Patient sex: M
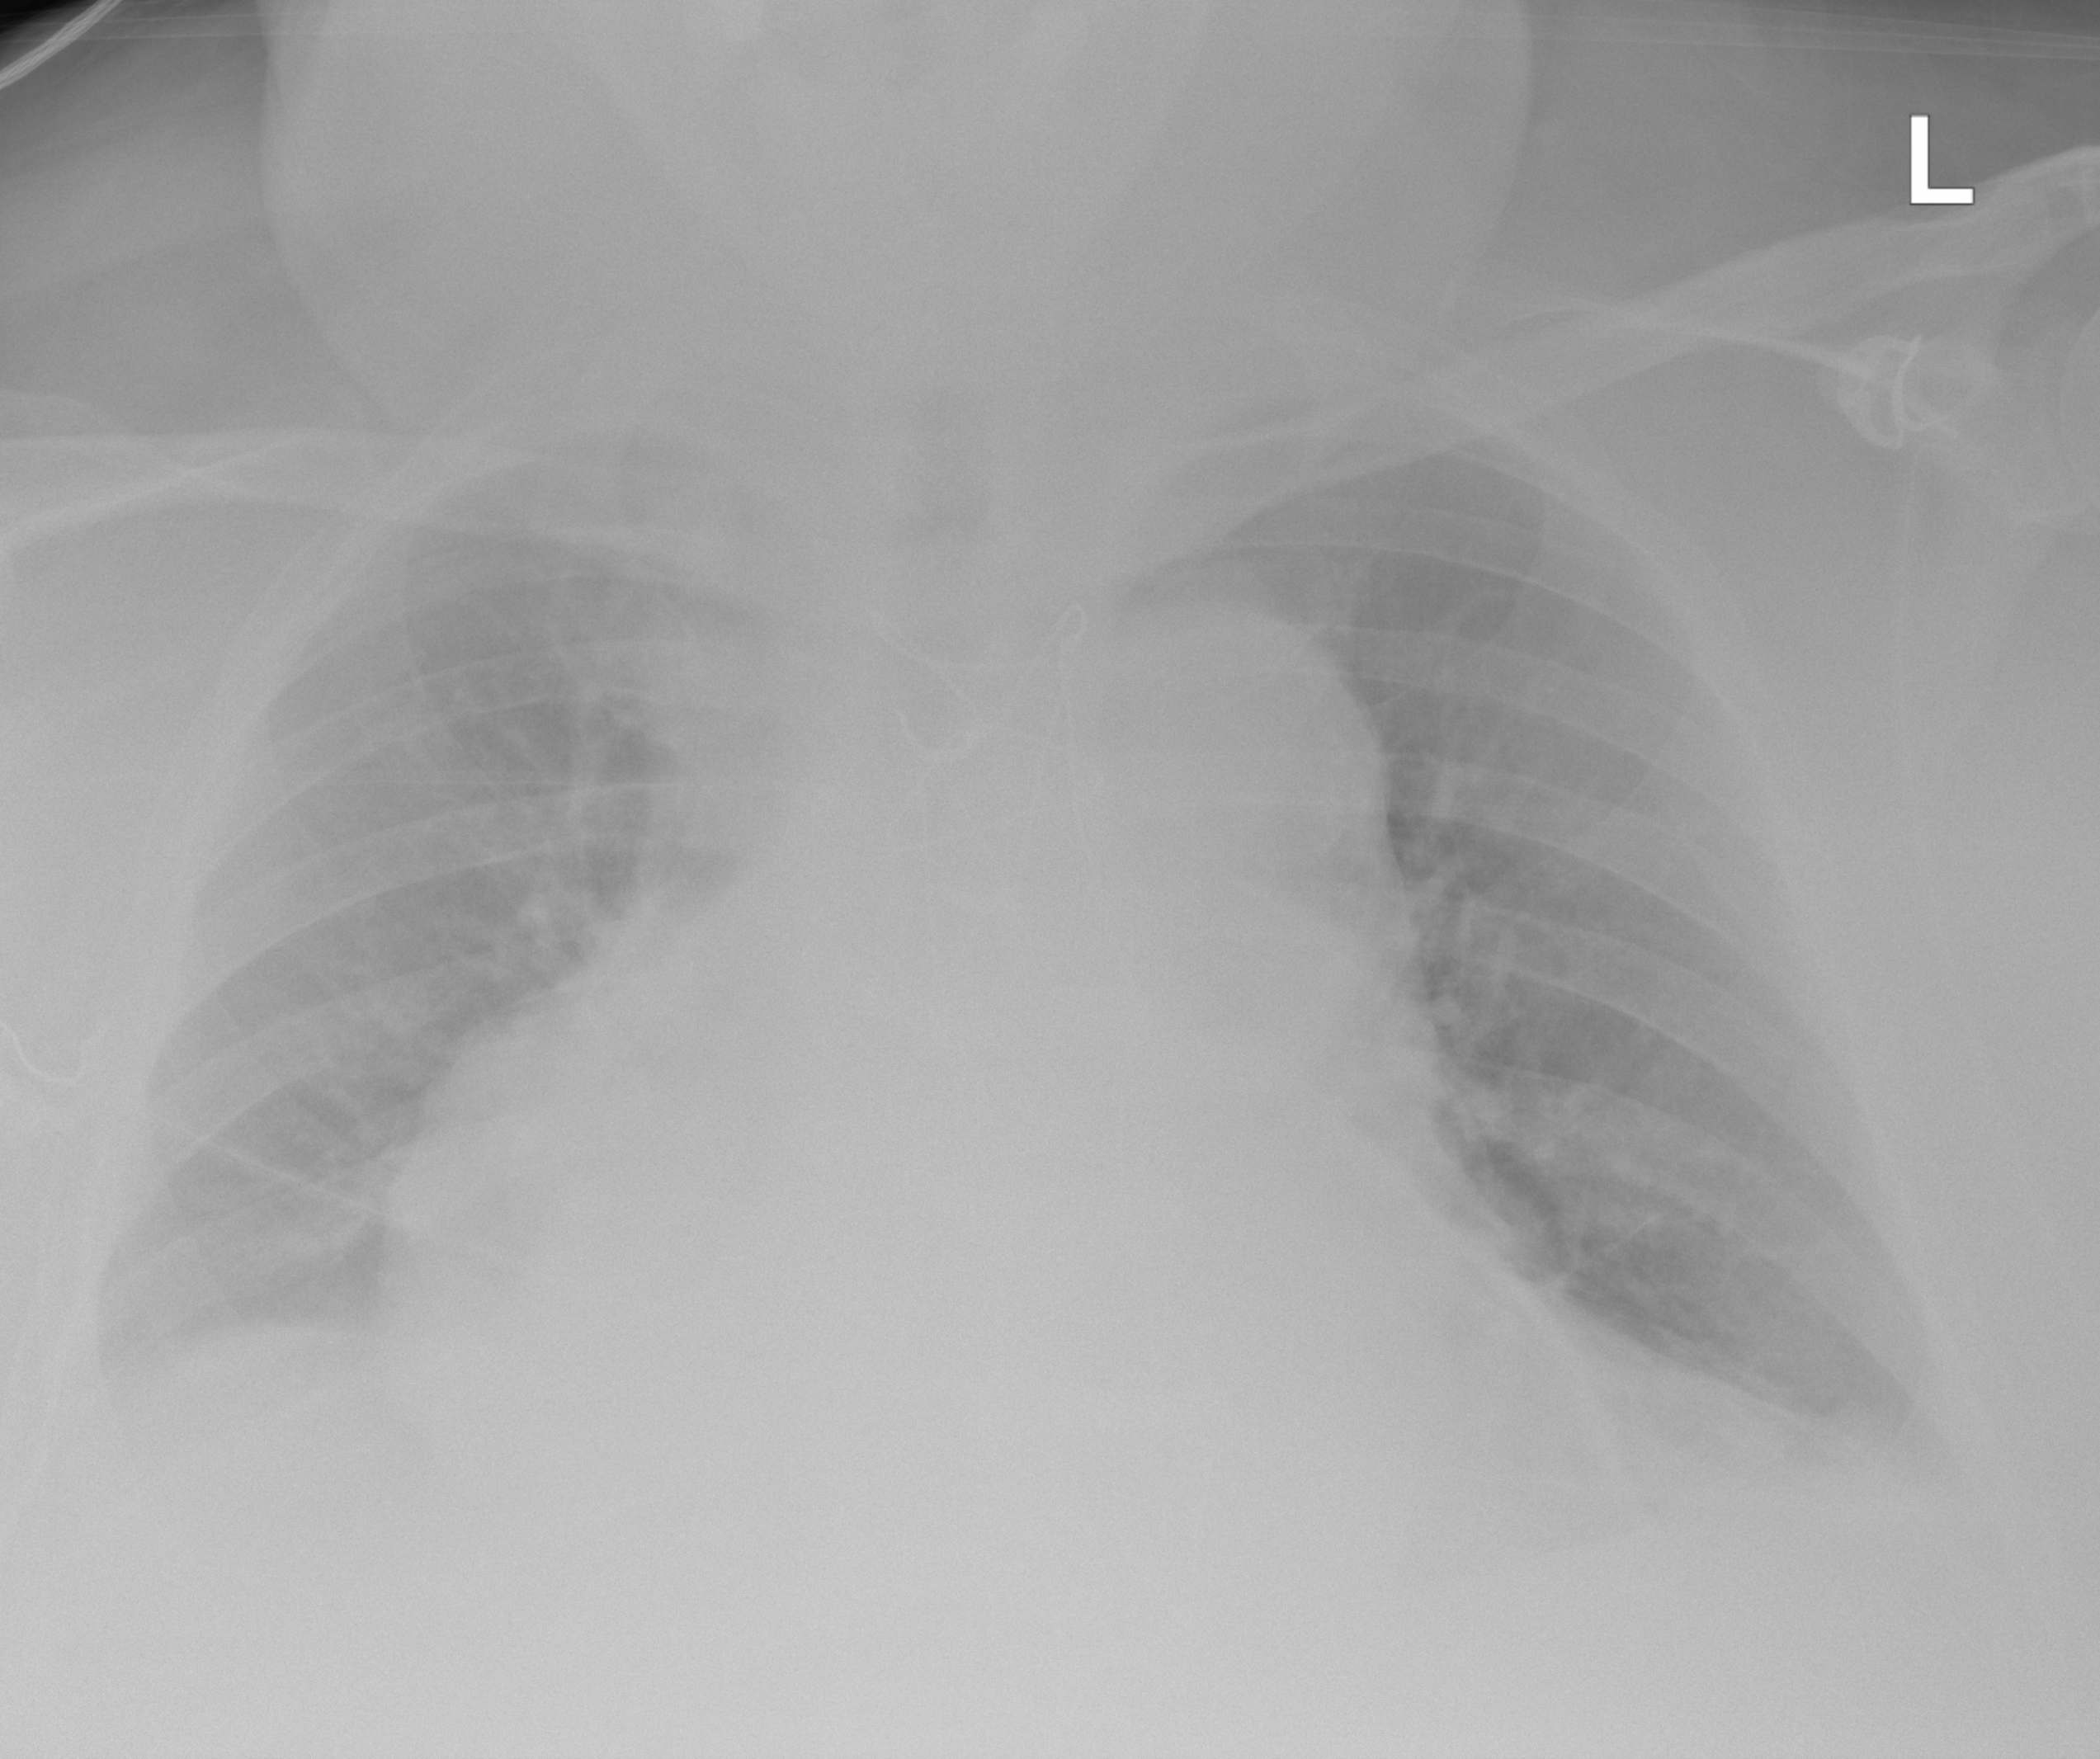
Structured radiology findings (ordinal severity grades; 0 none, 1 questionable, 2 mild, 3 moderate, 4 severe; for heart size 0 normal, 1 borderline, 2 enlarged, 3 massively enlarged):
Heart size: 3
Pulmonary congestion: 2
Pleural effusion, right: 2
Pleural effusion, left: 2
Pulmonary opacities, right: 0
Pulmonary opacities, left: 0
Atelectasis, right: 2
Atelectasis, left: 2